【题型】解答题　【知识点】解析几何　【难度】medium
如图，已知$\Gamma_1$是中心在坐标原点、焦点在$x$轴上的椭圆，$\Gamma_2$是以$\Gamma_1$的焦点$F_1,F_2$为顶点的等轴双曲线，点$M\left(\frac{5}{3},\frac{4}{3}\right)$是$\Gamma_1$与$\Gamma_2$的一个交点，动点$P$在$\Gamma_2$的右支上且异于顶点。

(1) 求$\Gamma_1$与$\Gamma_2$的方程；

(2) 若直线$PF_2$的倾斜角是直线$PF_1$的倾斜角的$2$倍，求点$P$的坐标；

(3) 设直线$PF_1,PF_2$的斜率分别为$k_1,k_2$，直线$PF_1$与$\Gamma_1$相交于点$A,B$，直线$PF_2$与$\Gamma_1$相交于点$C,D$，$|AF_1|\cdot|BF_1|=m$，$|CF_2|\cdot|DF_2|=n$，求证：$k_1k_2=1$且存在常数$s$使得$m+n=smn$。
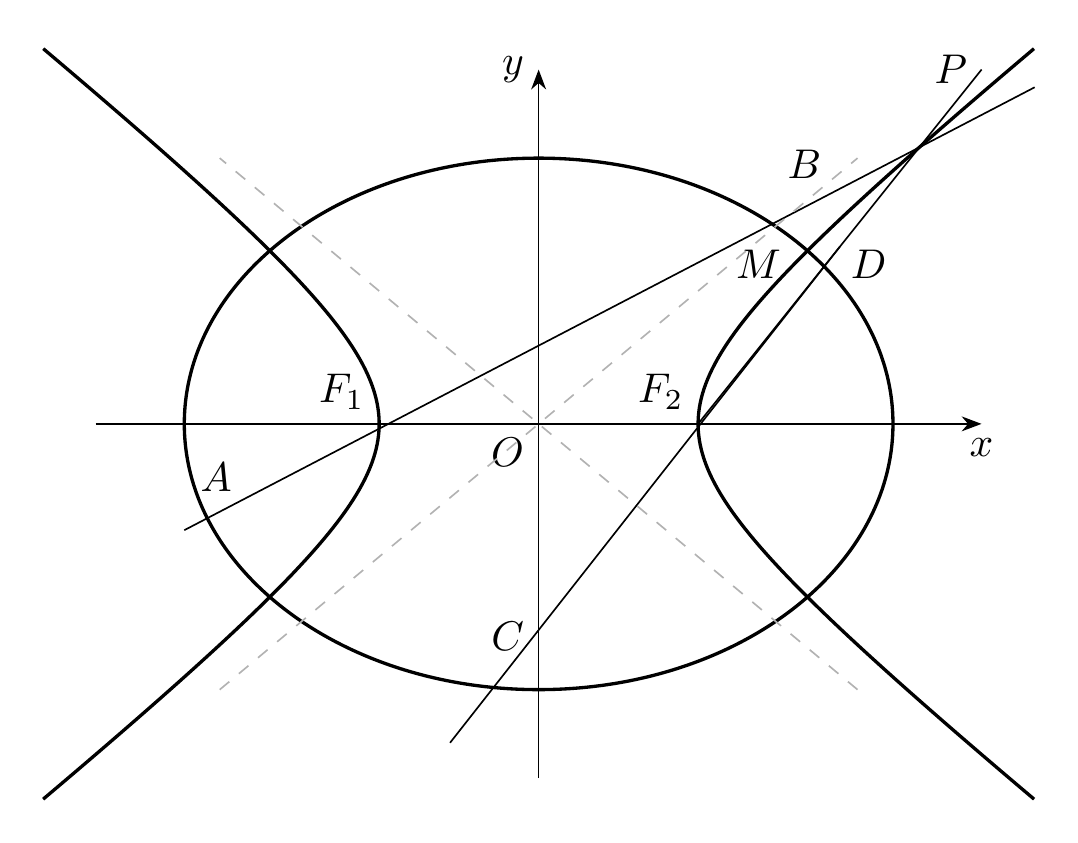
【解答】
\textbf{【答案】}
(1) $\frac{x^2}{5}+\frac{y^2}{4}=1$与$x^2-y^2=1$
(2) $(2,\sqrt{3})$
(3) 证明见解析

\vspace{1em}
\textbf{【分析】}
(1) 设$\Gamma_1$、$\Gamma_2$的方程分别为$\frac{x^2}{a^2}+\frac{y^2}{b^2}=1(a>b>0)$与$x^2-y^2=c^2(c>0)$，将点$M$的坐标代入$\Gamma_2$的方程可求出$c$，利用椭圆的定义可求出$a$的值，从而可得$b$，进而可得$\Gamma_1$、$\Gamma_2$的方程；

(2) 分点$P$在第四象限和第一象限时两种情况讨论求出点$P$的坐标；

(3) 利用两点的斜率公式及点$P$在$\Gamma_2$上即可证明$k_2=\frac{1}{k_1}$，设$PF_1$的方程为$y=k(x+1)$，与椭圆方程联立，可得根与系数的关系，从而可表示$m,n$，化简$\frac{1}{m}+\frac{1}{n}$为常数，即可得出答案。

\vspace{1em}
\textbf{【解析】}
(1) 设$\Gamma_1$、$\Gamma_2$的方程分别为$\frac{x^2}{a^2}+\frac{y^2}{b^2}=1(a>b>0)$与$x^2-y^2=c^2(c>0)$，

由$\left(\frac{5}{3}\right)^2-\left(\frac{4}{3}\right)^2=c^2$，得$c=1$，故$F_1,F_2$的坐标分别为$(-1,0),(1,0)$，

所以$2a=|MF_1|+|MF_2|=\frac{4}{3}\sqrt{5}+\frac{2}{3}\sqrt{5}=2\sqrt{5}$，故$a=\sqrt{5},b=\sqrt{a^2-c^2}=2$，

故$\Gamma_1$与$\Gamma_2$的方程分别为$\frac{x^2}{5}+\frac{y^2}{4}=1$与$x^2-y^2=1$。

---

(2) 当点$P$在第四象限时，直线$PF_1,PF_2$的倾斜角都为钝角，不适合题意；

当$P$在第一象限时，由直线$PF_2$的倾斜角是直线$PF_1$的倾斜角的$2$倍，

可知$\angle F_2F_1P=\angle F_2PF_1$，故$|PF_2|=|F_1F_2|=2$，

设$P$点坐标为$(x,y)$，可知$(x-1)^2+y^2=4$且$x^2-y^2=1(x>0,y>0)$，

解得$x=2,y=\sqrt{3}$，故点$P$的坐标为$(2,\sqrt{3})$。

---

(3) 设直线$PF_1,PF_2$的斜率分别为$k_1,k_2$，点$P$，$A$，$B$的坐标分别为$(x_0,y_0),(x_1,y_1),(x_2,y_2)$，

则$x_0^2-y_0^2=1$，$k_1k_2=\frac{y_0}{x_0+1}\cdot\frac{y_0}{x_0-1}=\frac{y_0^2}{x_0^2-1}=\frac{x_0^2-1}{x_0^2-1}=1$，

$PF_1$的方程为$y=k(x+1)$，

代入$\frac{x^2}{5}+\frac{y^2}{4}=1$可得$(4+5k^2)y^2-8ky-16k^2=0$，

故$y_1y_2=\frac{-16k^2}{4+5k^2}$，

所以$m=|AF_1|\cdot|BF_1|=\sqrt{1+\frac{1}{k_1^2}}\cdot|y_1|\cdot\sqrt{1+\frac{1}{k_1^2}}\cdot|y_2|=\left(1+\frac{1}{k_1^2}\right)|y_1y_2|=\frac{16(k_1^2+1)}{4+5k_1^2}$，

同理可得$n=\frac{16(k_2^2+1)}{4+5k_2^2}$，又$k_2=\frac{1}{k_1}$，故$n=\frac{16(1+k_1^2)}{4k_1^2+5}$，

故$\frac{1}{m}+\frac{1}{n}=\frac{4+5k_1^2}{16(k_1^2+1)}+\frac{4k_1^2+5}{16(k_1^2+1)}=\frac{9(k_1^2+1)}{16(k_1^2+1)}=\frac{9}{16}$，

即$m+n=\frac{9}{16}mn$，所以存在$s$，使得$m+n=smn$。

\vspace{1em}
\textbf{【点睛】} 方法点睛：求定值问题常见的方法有两种：
(1) 从特殊入手，求出定值，再证明这个值与变量无关。
(2) 直接推理、计算，并在计算推理的过程中消去变量，从而得到定值。